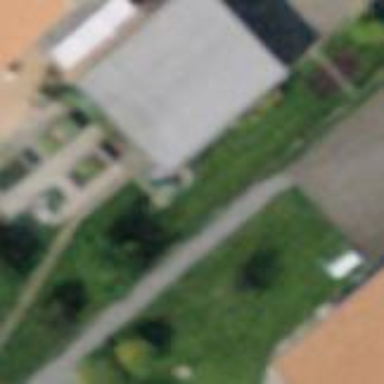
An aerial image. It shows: View of roof of building.